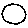
Label: moon